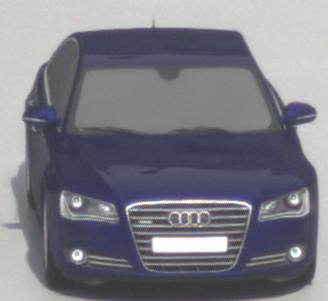
Make: Audi
Model: A8 D4
Model produced from: 2009
Model produced until: 2017
Doors: 4
Color: blue
Road condition: wet road
Daytime: morning or afternoon
Contrast: low contrast